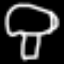
Label: mushroom